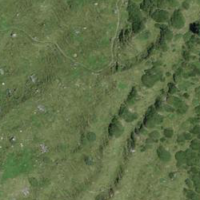
EUNIS habitat code: 26
Species observed at this site:
Calluna vulgaris